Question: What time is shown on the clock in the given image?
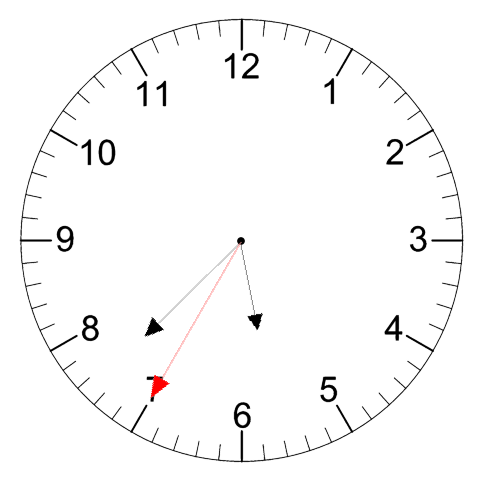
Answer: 05:37:35